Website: walmart
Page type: delivery-shipping
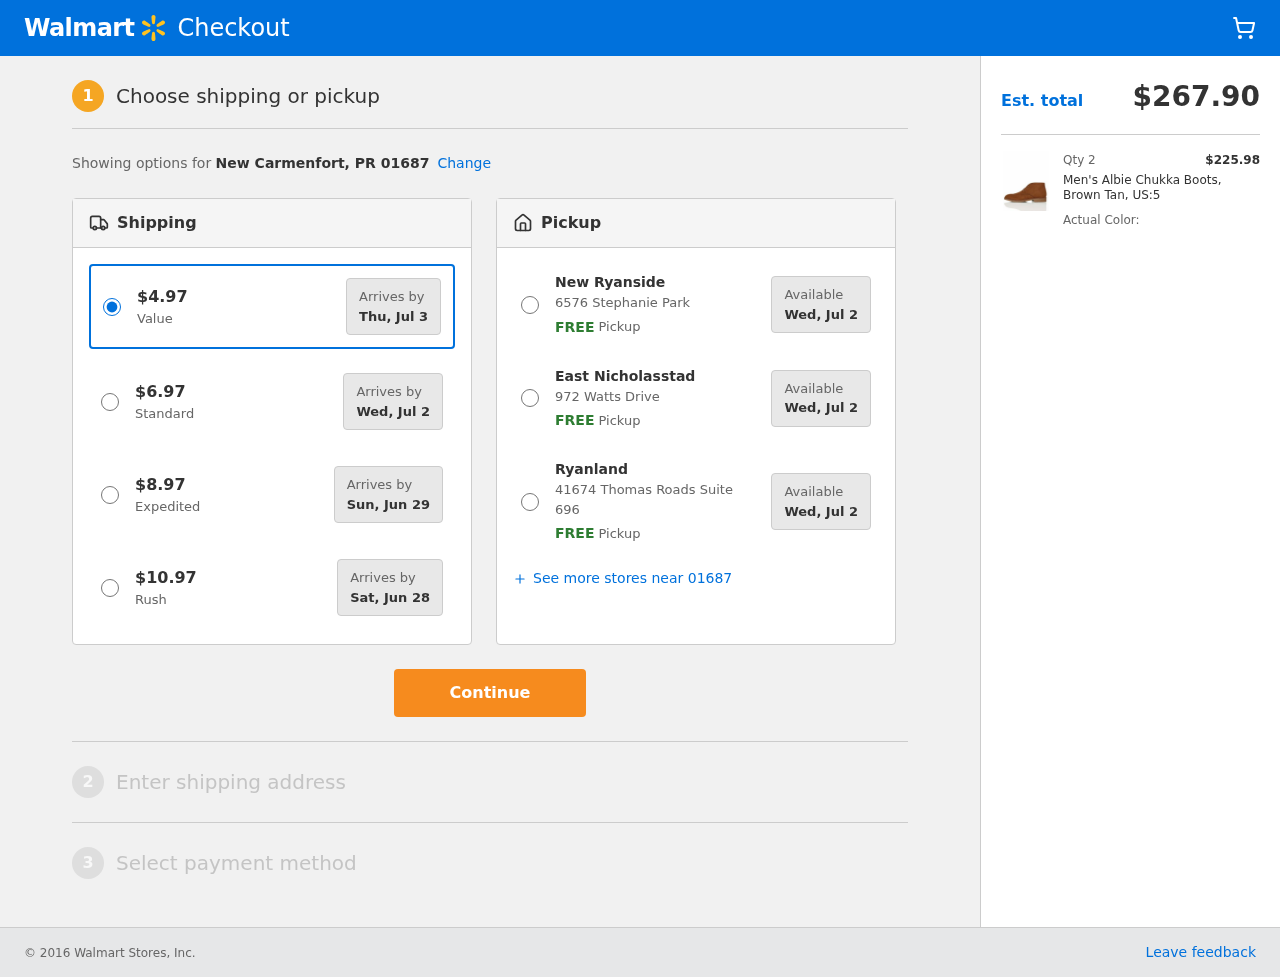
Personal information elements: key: PII_CITY_STATE_ZIP
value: New Carmenfort, PR 01687
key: PII_LOCATION1_CITY
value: New Ryanside
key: PII_LOCATION1_STREET
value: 6576 Stephanie Park
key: PII_LOCATION2_CITY
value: East Nicholasstad
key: PII_LOCATION2_STREET
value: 972 Watts Drive
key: PII_LOCATION3_CITY
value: Ryanland
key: PII_LOCATION3_STREET
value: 41674 Thomas Roads Suite 696
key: PII_POSTCODE
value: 01687
Product elements: key: PRODUCT1_NAME
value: Men's Albie Chukka Boots, Brown Tan, US:5
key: PRODUCT1_PRICE
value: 112.99
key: PRODUCT1_QUANTITY
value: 2
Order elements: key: ORDER_SHIPPING_COST
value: $4.97
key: ORDER_SHIPPING_COST
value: $6.97
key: ORDER_SHIPPING_COST
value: $8.97
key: ORDER_SHIPPING_COST
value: $10.97
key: ORDER_DELIVERY_DATE
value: Thu, Jul 3
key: ORDER_DELIVERY_DATE
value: Wed, Jul 2
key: ORDER_DELIVERY_DATE
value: Sat, Jun 28
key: ORDER_DELIVERY_DATE
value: Sun, Jun 29
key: ORDER_TOTAL
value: $267.90